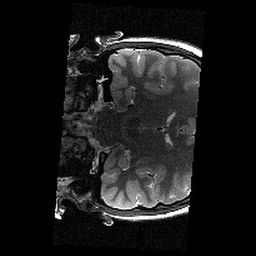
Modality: T2w
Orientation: coronal
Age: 12
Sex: female
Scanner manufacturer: siemens
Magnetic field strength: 3 T
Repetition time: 9.23 s
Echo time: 0.067 s